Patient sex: M
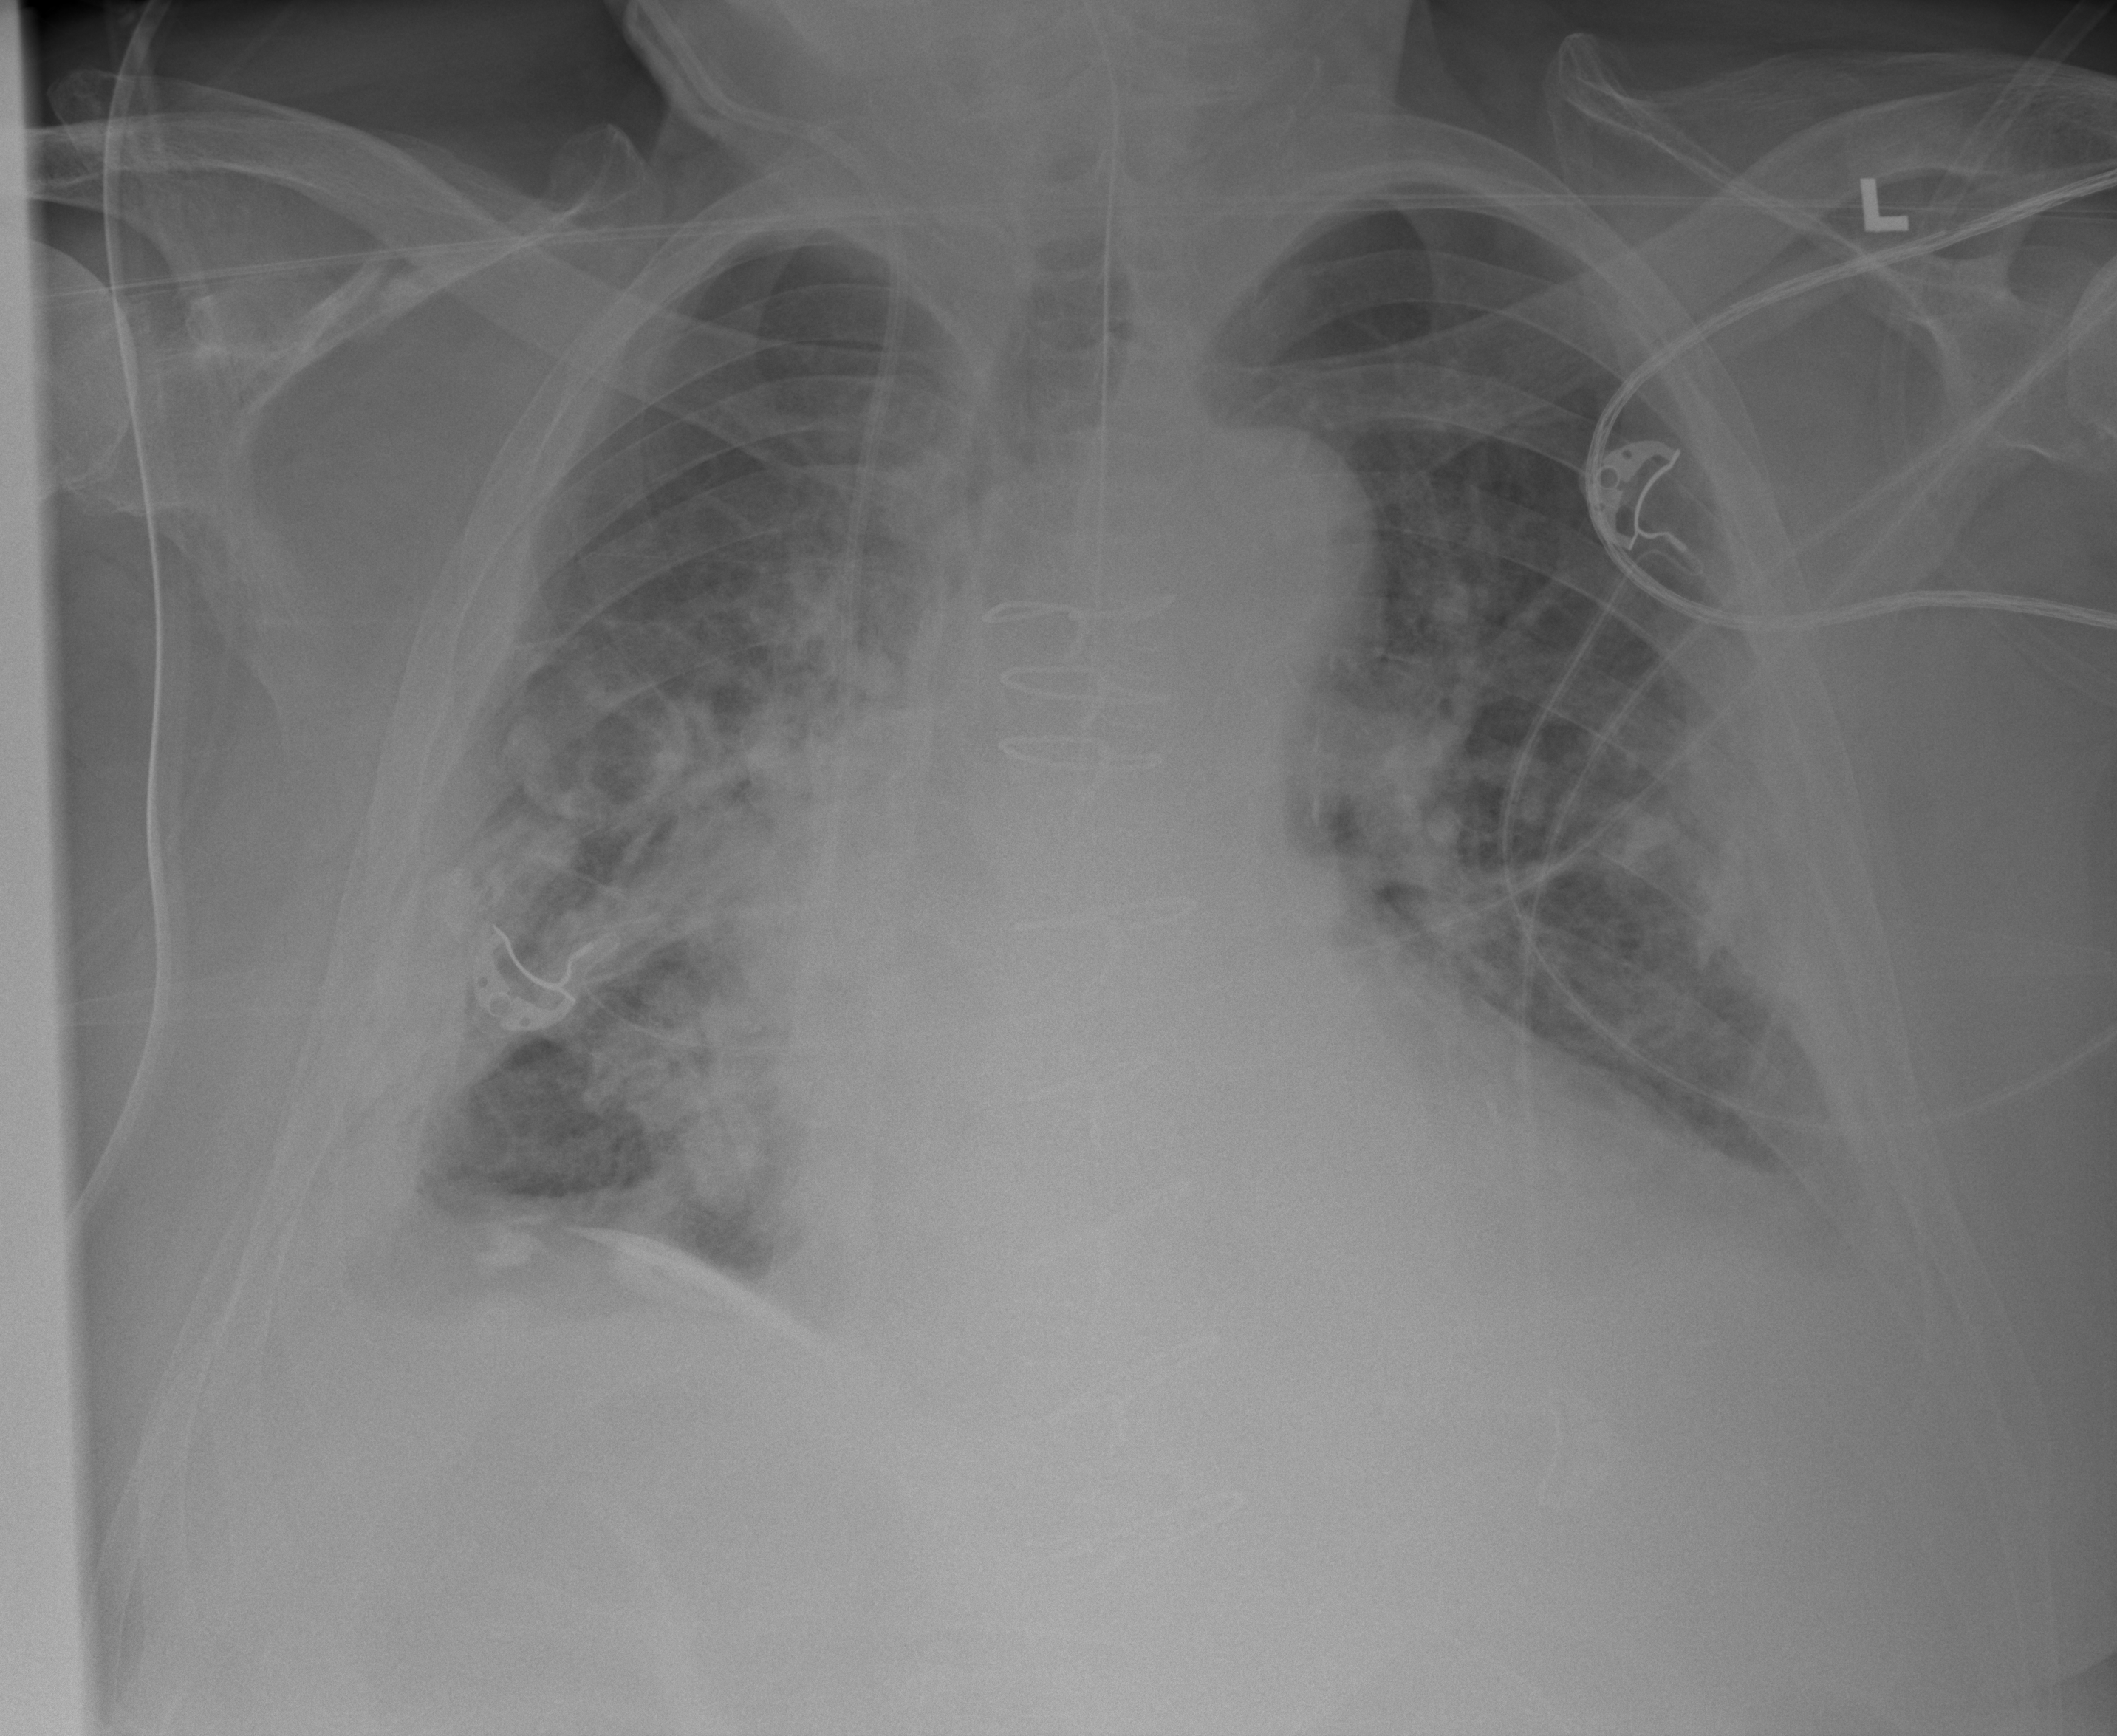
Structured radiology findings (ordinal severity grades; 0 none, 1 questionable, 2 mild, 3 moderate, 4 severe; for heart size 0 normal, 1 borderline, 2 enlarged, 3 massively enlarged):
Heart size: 2
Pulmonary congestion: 2
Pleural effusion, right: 2
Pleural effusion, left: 2
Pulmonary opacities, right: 3
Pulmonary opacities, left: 2
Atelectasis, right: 3
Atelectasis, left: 2